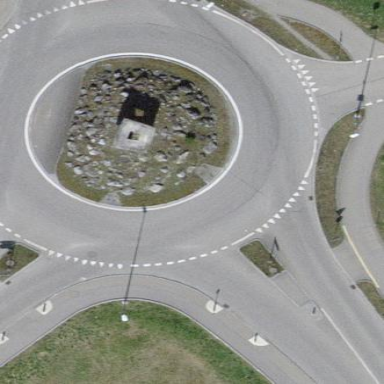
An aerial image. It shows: Secondary road with asphalt surface leading to roundabout.